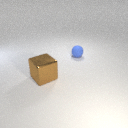
small blue rubber sphere to the right of large brown metal cube